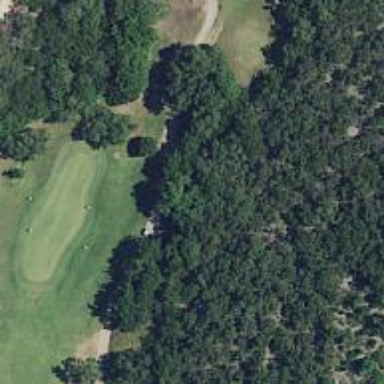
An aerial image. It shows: Pathway for golfing.